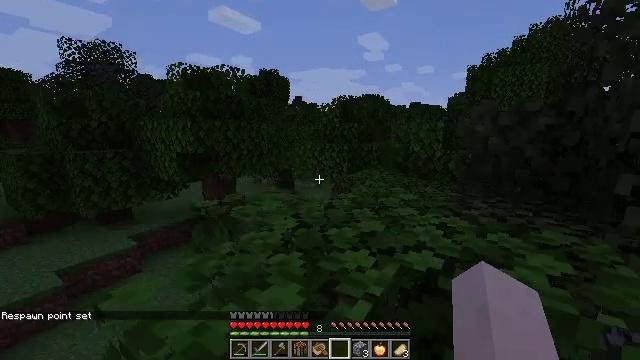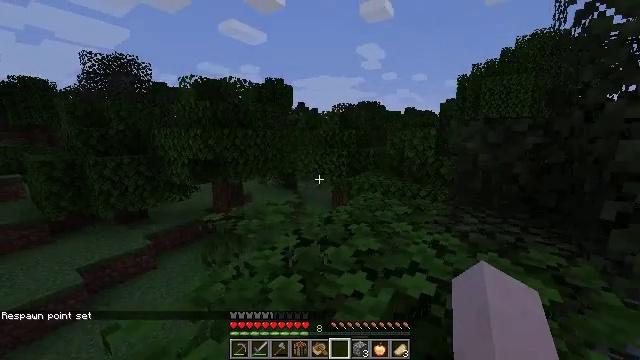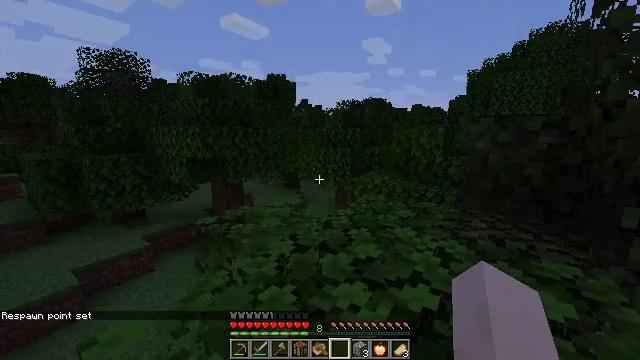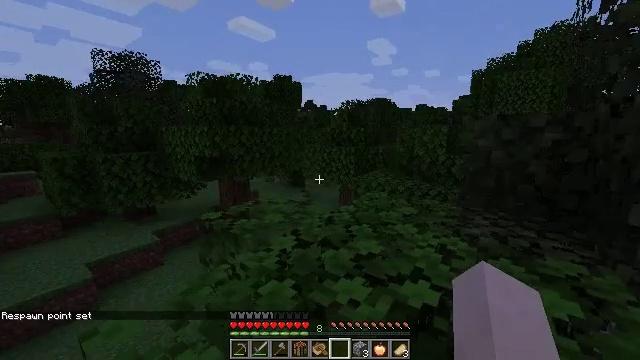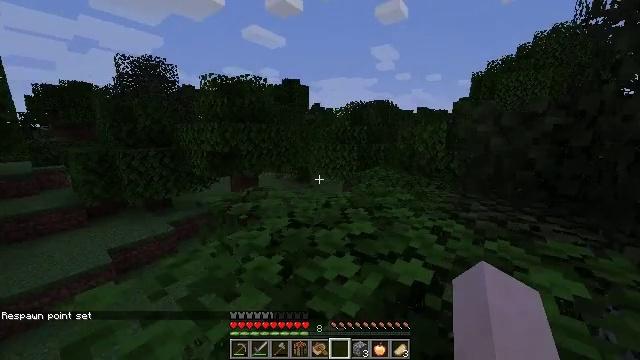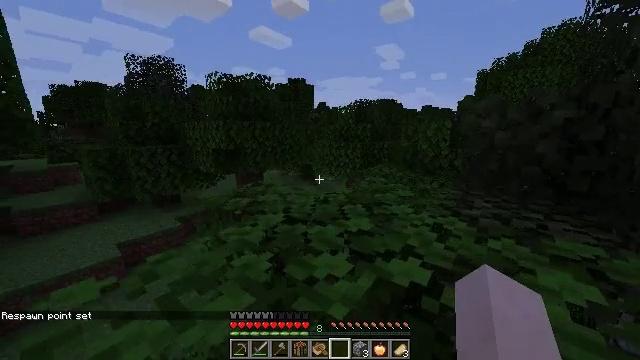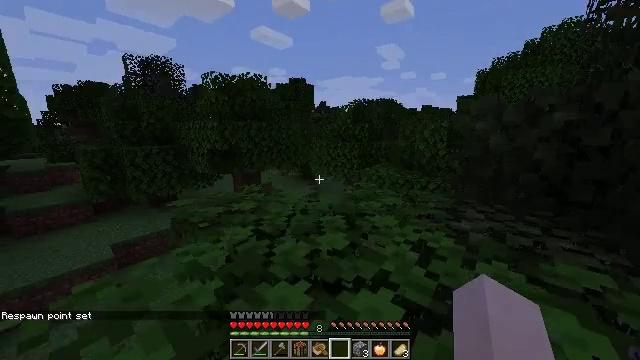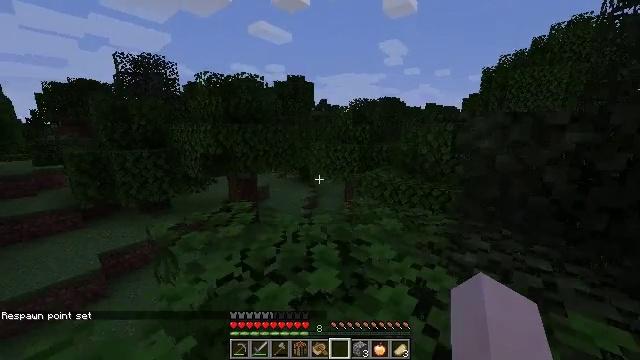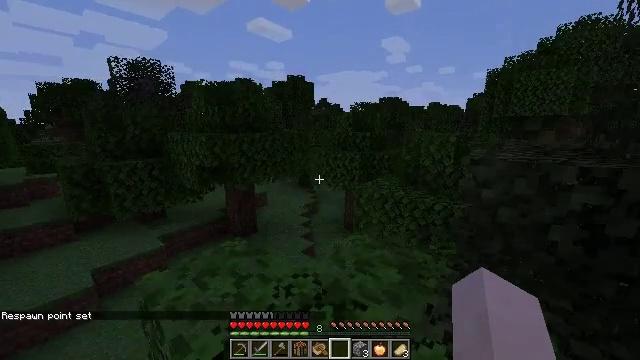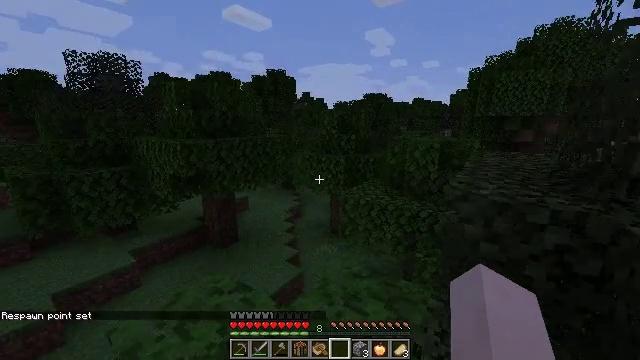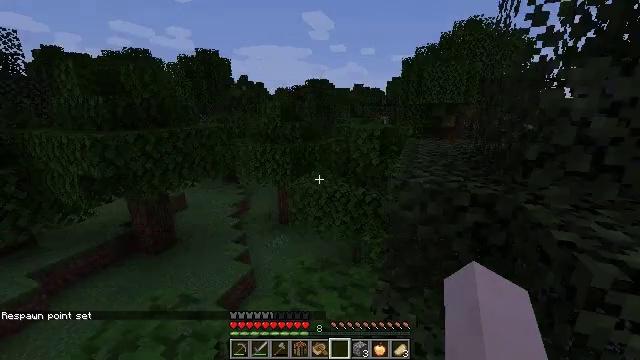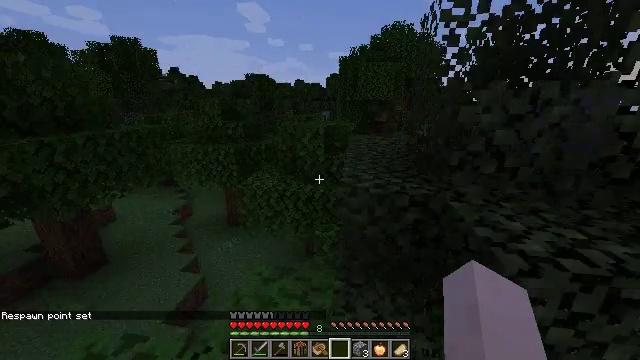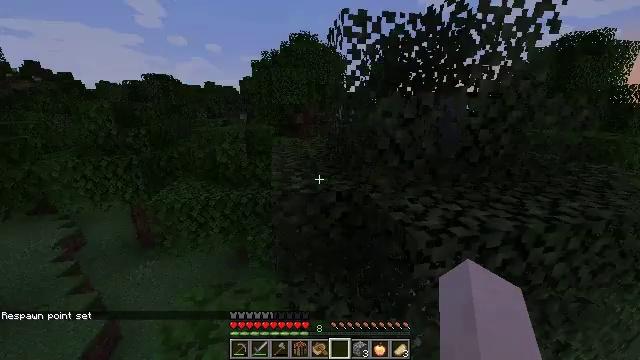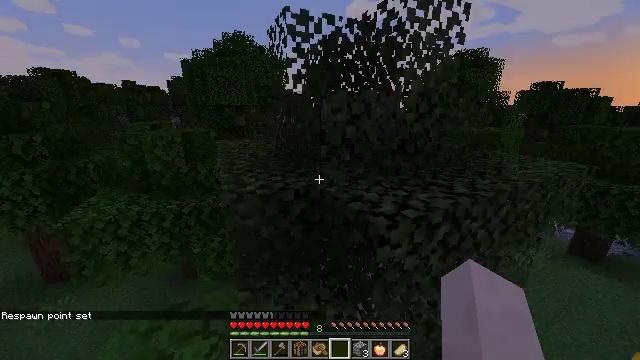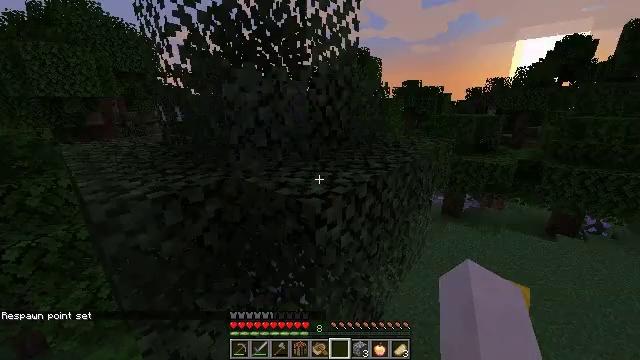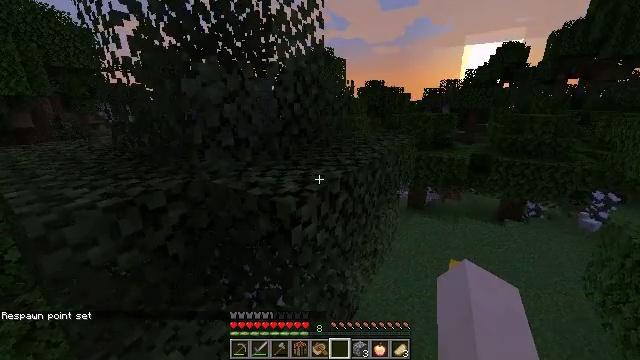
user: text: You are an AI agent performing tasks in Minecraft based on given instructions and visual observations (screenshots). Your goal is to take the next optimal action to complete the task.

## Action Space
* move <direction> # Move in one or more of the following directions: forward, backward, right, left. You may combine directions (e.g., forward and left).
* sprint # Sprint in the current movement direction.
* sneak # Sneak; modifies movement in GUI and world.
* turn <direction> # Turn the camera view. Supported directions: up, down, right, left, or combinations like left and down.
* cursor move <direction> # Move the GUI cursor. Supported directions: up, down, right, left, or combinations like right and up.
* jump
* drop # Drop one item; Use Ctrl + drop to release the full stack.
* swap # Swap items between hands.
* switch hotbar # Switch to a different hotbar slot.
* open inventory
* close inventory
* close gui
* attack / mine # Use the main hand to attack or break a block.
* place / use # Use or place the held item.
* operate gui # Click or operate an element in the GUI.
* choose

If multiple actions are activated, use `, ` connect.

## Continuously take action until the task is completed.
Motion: motion action
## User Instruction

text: Collect the yellow bed from its place.
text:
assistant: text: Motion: move forward and move right, sprint, jump
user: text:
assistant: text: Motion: move forward and move right, sprint, jump
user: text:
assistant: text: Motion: move forward and move right, sprint, turn left, jump
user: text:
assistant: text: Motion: move forward and move right, sprint, turn left, jump
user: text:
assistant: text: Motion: move forward and move right, sprint, turn left, jump
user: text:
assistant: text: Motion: move forward and move right, sprint, jump
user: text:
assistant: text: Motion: move forward and move right, sprint, jump
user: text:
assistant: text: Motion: move forward and move right, sprint, jump
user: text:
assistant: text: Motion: move forward and move right, sprint, turn right, jump
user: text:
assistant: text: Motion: move forward and move right, sprint, turn right and down, jump
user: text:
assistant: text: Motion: move forward and move left, sprint, turn right and down
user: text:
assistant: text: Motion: move forward and move left, sprint, turn right
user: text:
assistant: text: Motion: move forward and move left, sprint, turn right
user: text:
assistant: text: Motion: move forward and move left, sprint, turn right
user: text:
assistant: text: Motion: move forward and move left, sprint, turn right
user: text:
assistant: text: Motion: move forward, sprint
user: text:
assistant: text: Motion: move forward, sprint, jump
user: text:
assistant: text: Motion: move forward, sprint, jump
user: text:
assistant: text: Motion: move forward, sprint, jump
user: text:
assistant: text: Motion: move forward, sprint, jump
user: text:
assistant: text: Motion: move forward, sprint, jump
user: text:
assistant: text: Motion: move forward and move left, sprint
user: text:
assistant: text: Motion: move forward and move left, sprint
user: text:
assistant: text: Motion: move forward and move left, sprint
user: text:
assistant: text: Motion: move forward, sprint
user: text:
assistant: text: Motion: move forward, sprint
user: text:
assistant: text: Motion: move forward, sprint
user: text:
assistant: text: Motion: move forward, sprint, turn left, jump
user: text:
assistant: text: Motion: move forward, sprint, turn left and down, jump
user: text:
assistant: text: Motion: move forward, sprint, turn left, jump